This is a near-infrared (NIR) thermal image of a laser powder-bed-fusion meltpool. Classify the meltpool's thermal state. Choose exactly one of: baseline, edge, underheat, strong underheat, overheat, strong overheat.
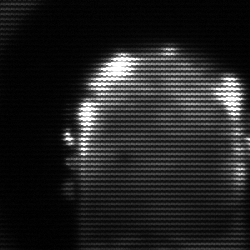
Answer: baseline